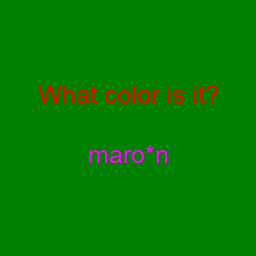
Color: magenta
Color name shown: maroon
Background color: green
Question text color: red